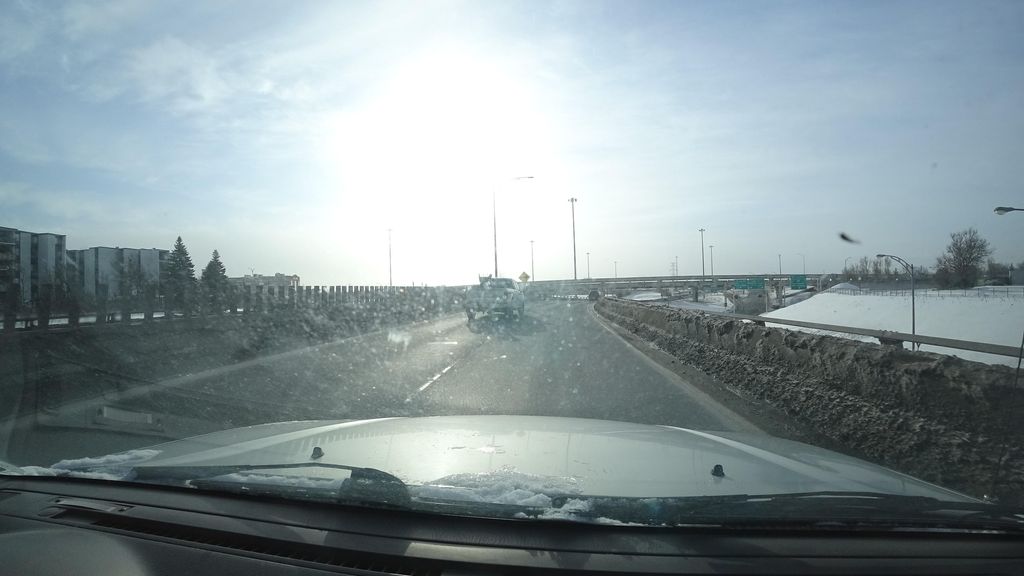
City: quebec_city